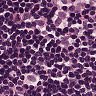
Metastatic tissue present: yes